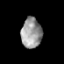
Tissue: prostate
Cell type: Endothelial cells
Senescence score: 0.3037
Nuclear area (px): 607
Mean DAPI intensity: 154.01